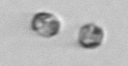
Label: Thalassiosira_sp_aff_mala